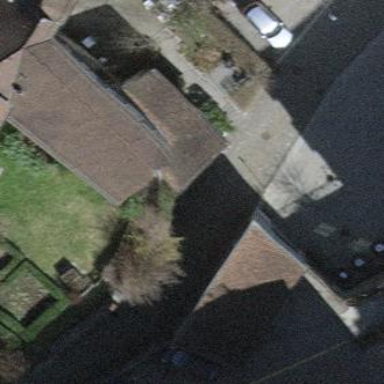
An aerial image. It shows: Group of garages.